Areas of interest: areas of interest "Hospital"
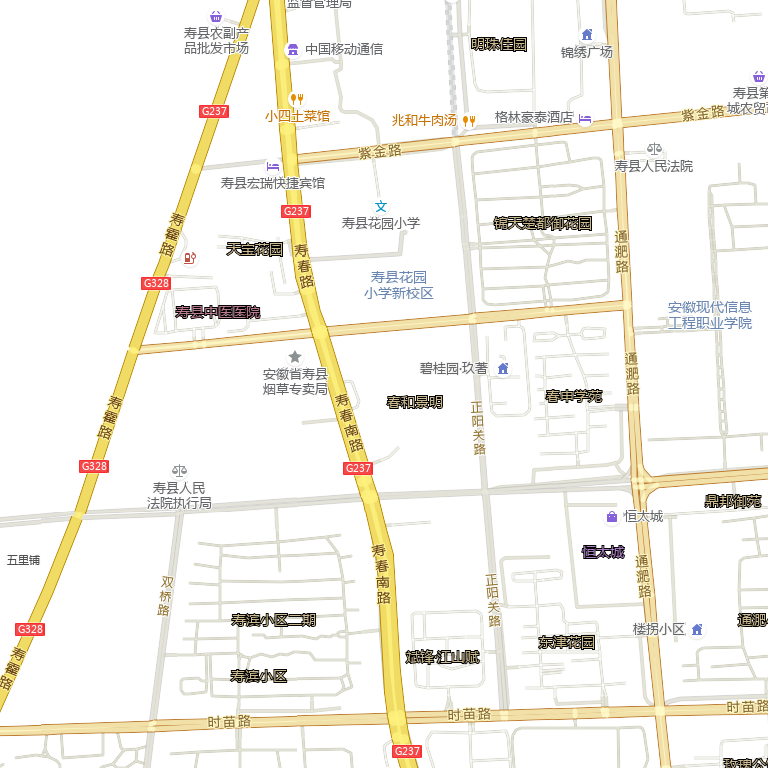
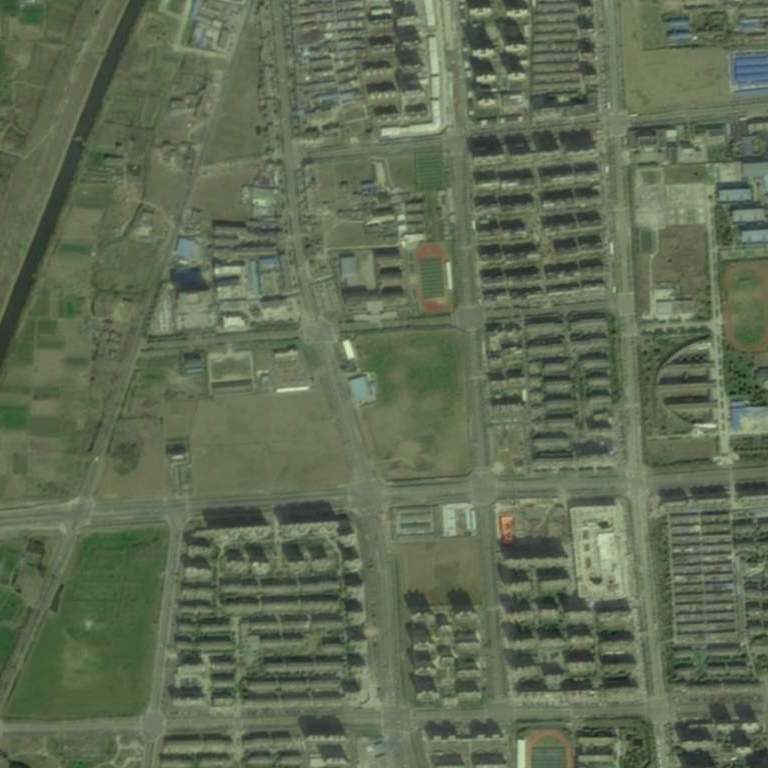